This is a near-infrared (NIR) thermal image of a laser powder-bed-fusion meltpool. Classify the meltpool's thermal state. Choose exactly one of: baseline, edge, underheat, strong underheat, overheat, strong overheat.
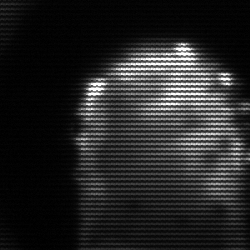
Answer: baseline